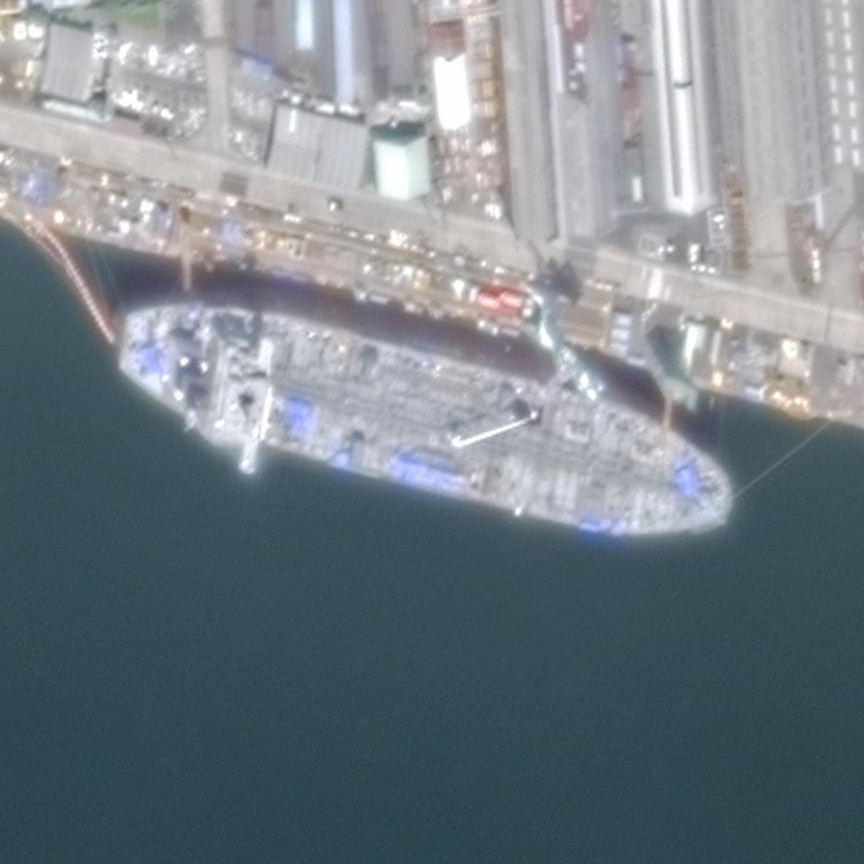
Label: Tank_ship